Question:
One question, I have supervisor set as foreign key.
He collect information through Activity Participant and take it from person ID.
Question:
How should I create the 'Activity' table? what do I have to write down about supervisor?
'''
CREATE TABLE activity
(
act_id VARCHAR(8) CONSTRAINT activity_pk PRIMARY KEY,
act_type VARCHAR2(20),
act_desc VARCHAR2(30),
act_date DATE,
mor_aft VARCHAR2(9),
CONSTRAINT activity_sup_fk FOREIGN KEY (act_supVisor) REFERENCES person()
);
'''
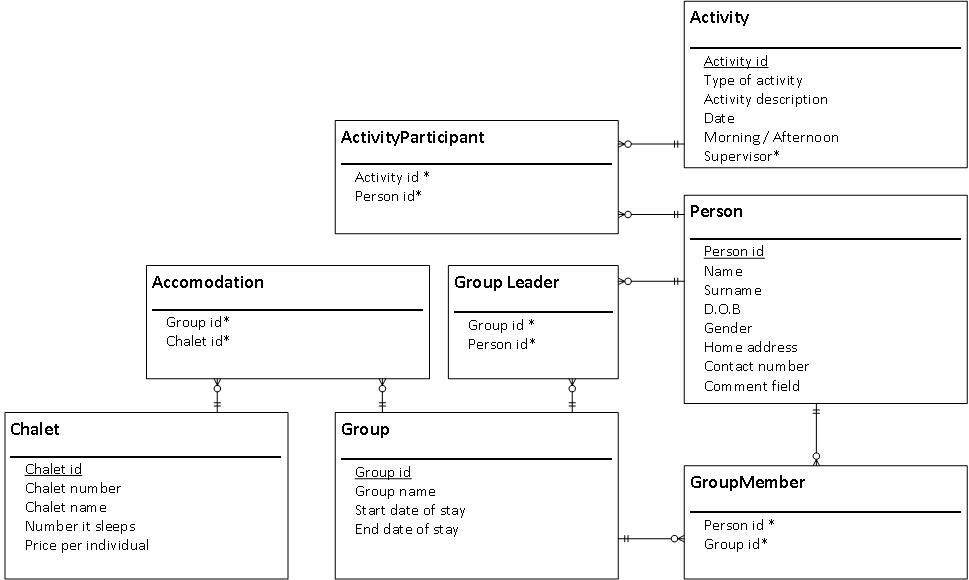
Answer: A foreign key must reference a unique key of the referenced table. Either the table's primary key, or else a secondary unique key.
'''
CONSTRAINT activity_sup_fk FOREIGN KEY (act_supVisor)
REFERENCES person(Person_id)
'''